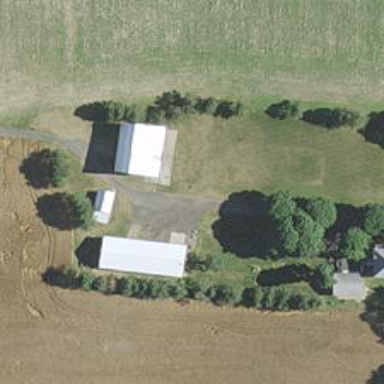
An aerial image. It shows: Farmyard area.